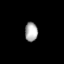
Tissue: lung
Cell type: Fibroblasts
Senescence score: 0.5582
Nuclear area (px): 239
Mean DAPI intensity: 171.167